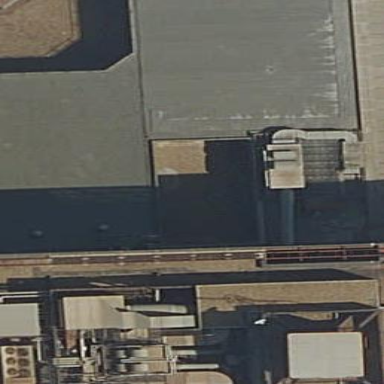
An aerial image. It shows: Part of building.